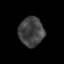
Tissue: prostate
Cell type: B cells
Senescence score: 0.3547
Nuclear area (px): 717
Mean DAPI intensity: 65.014